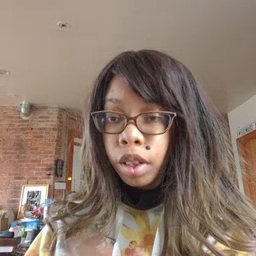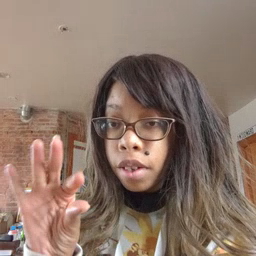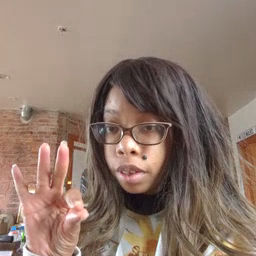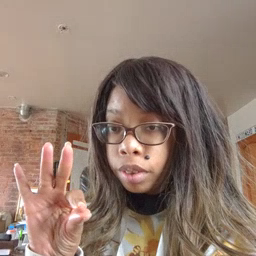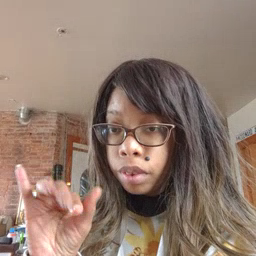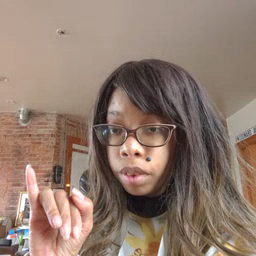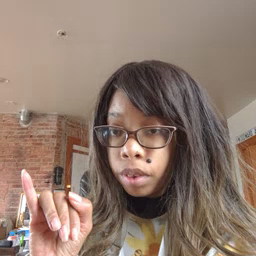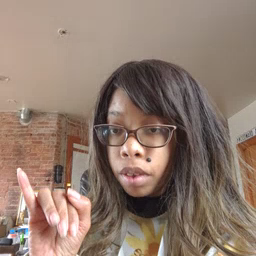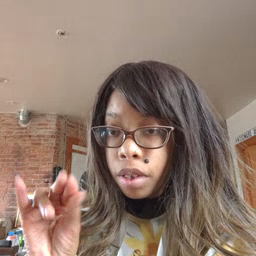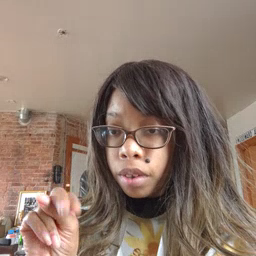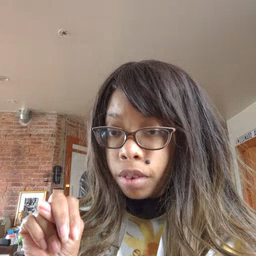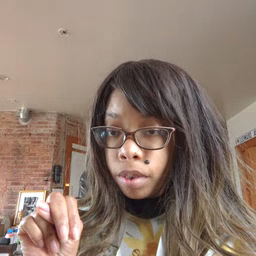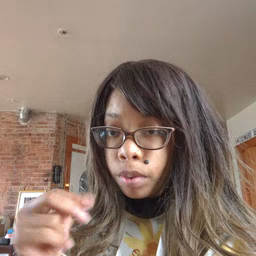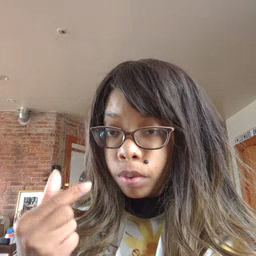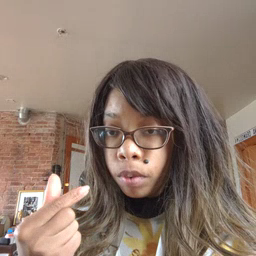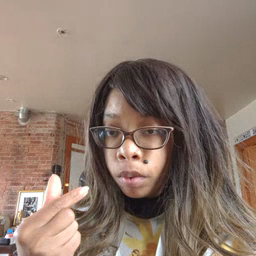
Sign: finger